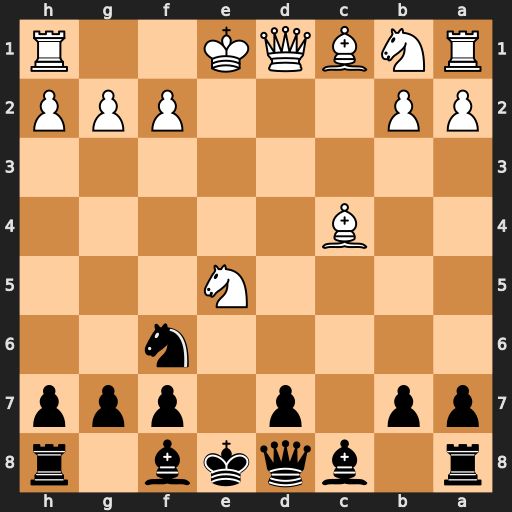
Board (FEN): r1bqkb1r/pp1p1ppp/5n2/4N3/2B5/8/PP3PPP/RNBQK2R
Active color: b
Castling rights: KQkq
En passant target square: -
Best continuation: Qa5+ Nc3 Qxe5+